Question: I load data from plist to uitableview like this:
'''
- (void)viewDidLoad {
[super viewDidLoad];
NSArray *documentPaths = NSSearchPathForDirectoriesInDomains(NSCachesDirectory, NSUserDomainMask, YES);
NSString *path = [[documentPaths lastObject] stringByAppendingPathComponent:@"data.plist"];
NSMutableDictionary *resultDic = [[NSMutableDictionary alloc] init];
NSMutableArray *resultArray = [[NSMutableArray alloc] init];
NSDictionary *myDict = [NSDictionary dictionaryWithContentsOfFile:path];
if ([[NSUserDefaults standardUserDefaults] boolForKey:@"purpleKey"])
{
NSArray *purple = [myDict objectForKey:@"Purple"];
[resultArray addObject:@"Purple"];
[resultDic setValue:purple forKey:@"Purple"];
}
if ([[NSUserDefaults standardUserDefaults] boolForKey:@"orangeKey"])
{
NSArray *orange = [myDict objectForKey:@"Orange"];
[resultArray addObject:@"Orange"];
[resultDic setValue:orange forKey:@"Orange"];
}
self.tableData = resultDic;
self.sectionsTitle = resultArray;
}
'''
titleForHeaderInSection
'''
- (NSString *)tableView:(UITableView *)tableView titleForHeaderInSection:(NSInteger)section {
return [sectionsTitle objectAtIndex:section];
}
'''
my plist structure

EDIT
'''
- (NSInteger)numberOfSectionsInTableView:(UITableView *)tableView {
return sectionsTitle.count;
}
- (NSString *)tableView:(UITableView *)tableView titleForHeaderInSection:(NSInteger)section {
return [sectionsTitle objectAtIndex:section];
}
- (NSInteger)tableView:(UITableView *)tableView numberOfRowsInSection:(NSInteger)section {
int num = [[tableData objectForKey:[sectionsTitle objectAtIndex:section]] count];
if (num > 3) {
num = 3;
}
return num;
}
// Customize the appearance of table view cells.
- (UITableViewCell *)tableView:(UITableView *)tableView cellForRowAtIndexPath:(NSIndexPath *)indexPath {
static NSString *CellIdentifier = @"Cell";
UITableViewCell *cell = [tableView dequeueReusableCellWithIdentifier:CellIdentifier];
if (cell == nil) {
cell = [[UITableViewCell alloc] initWithStyle:UITableViewCellStyleDefault reuseIdentifier:CellIdentifier];
}
NSDictionary *dict = [[tableData objectForKey:[sectionsTitle objectAtIndex:indexPath.section]] objectAtIndex:indexPath.row];
cell.textLabel.numberOfLines = 1;
cell.textLabel.font = [UIFont systemFontOfSize:11];
cell.textLabel.text = [NSString stringWithFormat:@"%@ - %@", [dict objectForKey:@"Name"], [dict objectForKey:@"Address"]];
if ([dict objectForKey:@"Address"] == (NULL)) {
//do nothing
}
return cell;
}
'''
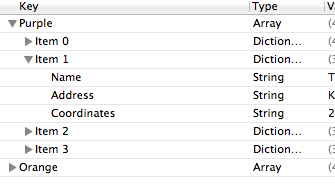
Answer: From the look of your code, the section headers are coming from 'resultsArray', which you are populating with the constant strings Orange and Purple.
You can just put different constant strings into that array, unless I'm missing something.
So, instead of
'''
[resultArray addObject:@"Orange"];
'''
Use
'''
[resultArray addObject:@"Category 1"];
'''